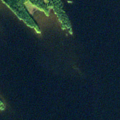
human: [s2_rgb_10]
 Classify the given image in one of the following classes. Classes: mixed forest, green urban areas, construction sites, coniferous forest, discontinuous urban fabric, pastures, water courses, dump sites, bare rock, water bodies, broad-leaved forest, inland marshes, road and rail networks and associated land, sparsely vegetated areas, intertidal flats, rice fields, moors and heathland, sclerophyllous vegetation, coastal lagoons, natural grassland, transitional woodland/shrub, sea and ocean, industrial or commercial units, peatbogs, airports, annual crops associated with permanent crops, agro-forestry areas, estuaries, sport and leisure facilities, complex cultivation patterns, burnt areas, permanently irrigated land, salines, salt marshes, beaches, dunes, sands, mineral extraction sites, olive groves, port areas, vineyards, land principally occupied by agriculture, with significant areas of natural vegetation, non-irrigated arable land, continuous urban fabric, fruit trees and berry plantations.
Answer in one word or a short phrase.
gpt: broad-leaved forest, water bodies